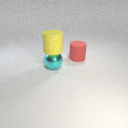
large red rubber cylinder to the right of large cyan metal sphere